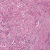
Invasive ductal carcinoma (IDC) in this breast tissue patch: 1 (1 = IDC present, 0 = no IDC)